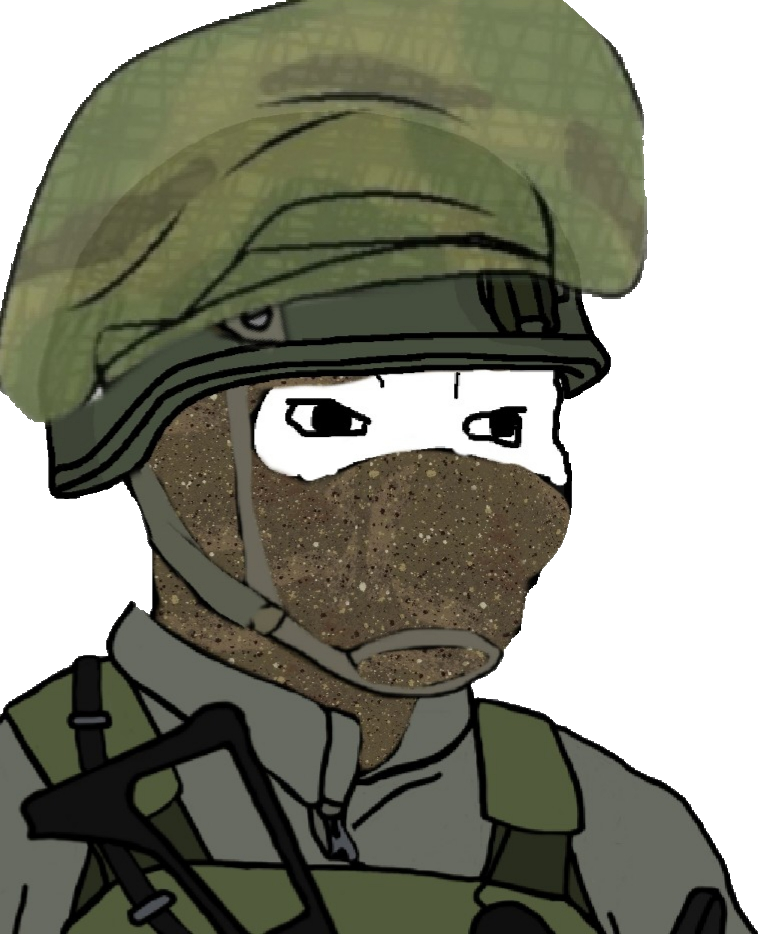
Label: 5_Doomer